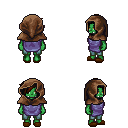
a pixel art fantasy rpg character, female body template, orc, green skin, chain tabard jacket, teal pants, brown pixie cut hairstyle, cloth hood, brown slippers, four views (front, back, left, right), 2x2 character sprite sheet, small pixel art, hard edges, no anti-aliasing